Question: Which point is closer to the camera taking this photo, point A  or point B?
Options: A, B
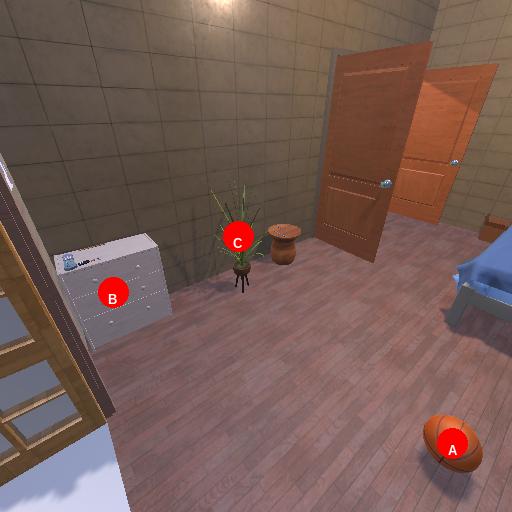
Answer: A